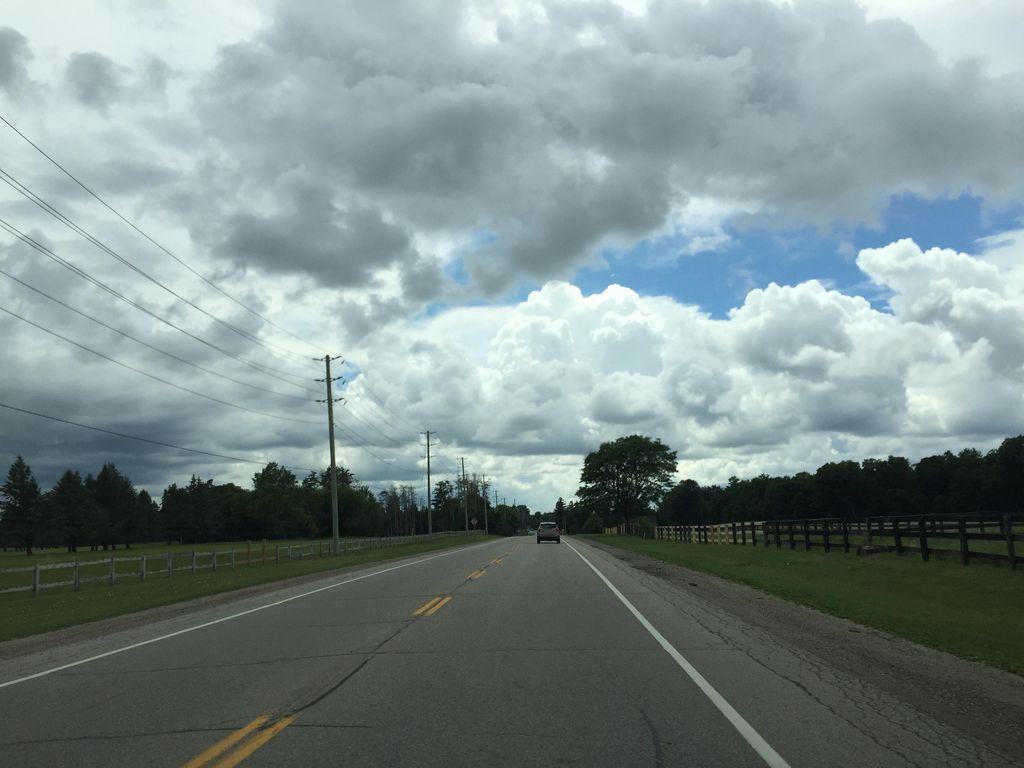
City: kitchener-waterloo